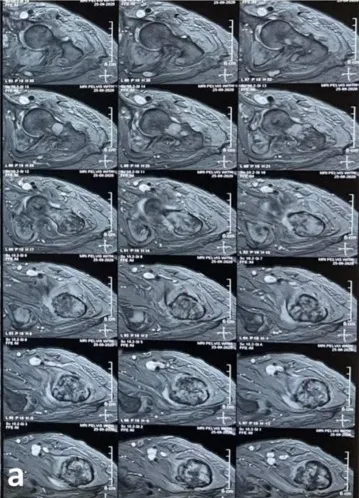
Magnetic resonance T1-weighted axial images of the proximal left femur show multiple hypodense lesions in the neck, intertrochanteric, and proximal femur (a), and T2-weighted coronal images of the left thigh showed perosseous edema and edema of the adjacent muscles.
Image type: radiology (mri)